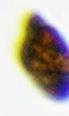
Label: Akashiwo